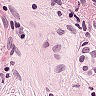
Metastatic tissue present: yes